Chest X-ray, PA view. Patient: 29 years old, sex M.
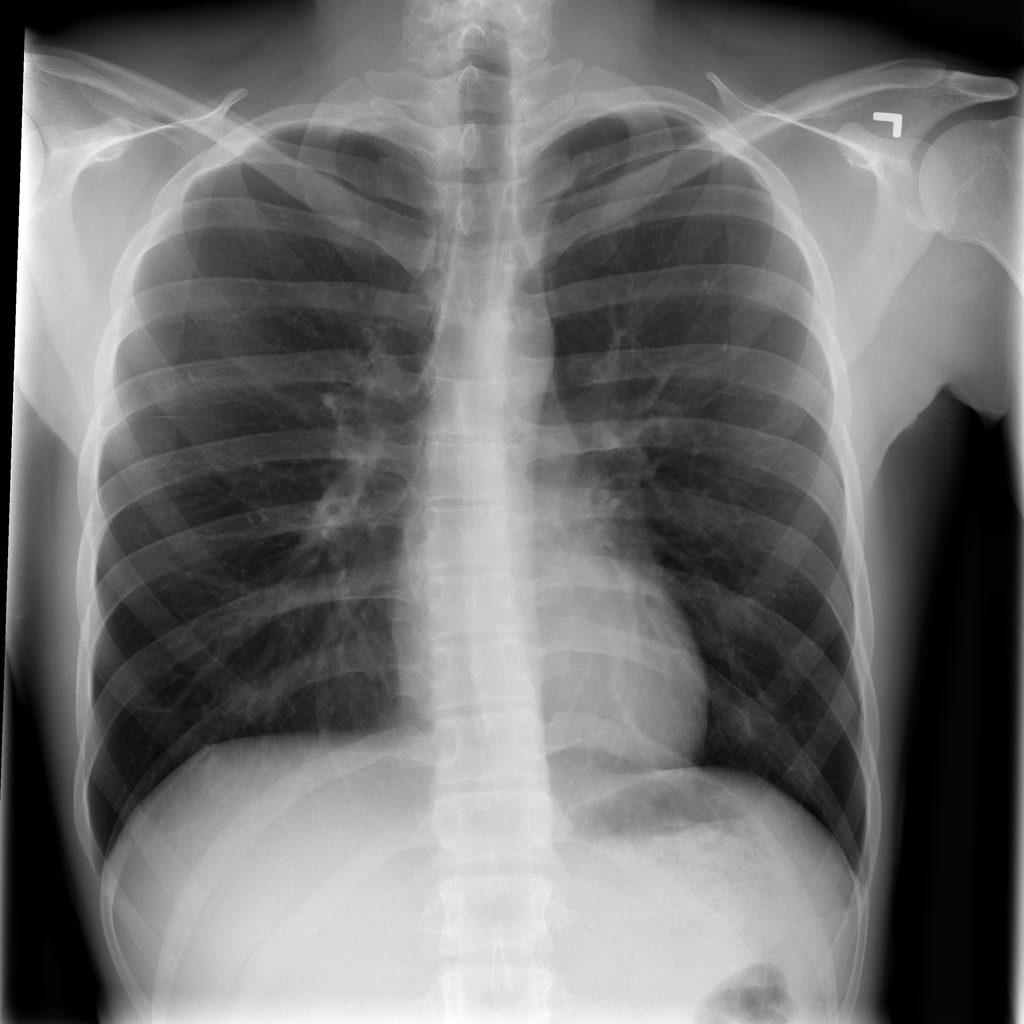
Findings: No Finding